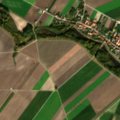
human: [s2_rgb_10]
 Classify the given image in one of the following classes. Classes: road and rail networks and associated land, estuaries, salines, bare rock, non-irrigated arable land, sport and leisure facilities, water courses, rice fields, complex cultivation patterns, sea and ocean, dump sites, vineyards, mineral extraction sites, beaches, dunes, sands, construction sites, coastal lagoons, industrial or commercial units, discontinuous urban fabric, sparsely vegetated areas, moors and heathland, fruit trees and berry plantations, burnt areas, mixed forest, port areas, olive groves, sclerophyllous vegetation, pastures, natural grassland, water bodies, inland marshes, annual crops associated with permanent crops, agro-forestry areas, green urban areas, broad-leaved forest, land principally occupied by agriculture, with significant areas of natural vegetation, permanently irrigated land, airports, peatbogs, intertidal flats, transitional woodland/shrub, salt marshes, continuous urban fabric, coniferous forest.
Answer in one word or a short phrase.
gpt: discontinuous urban fabric, non-irrigated arable land, broad-leaved forest